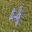
Label: 4